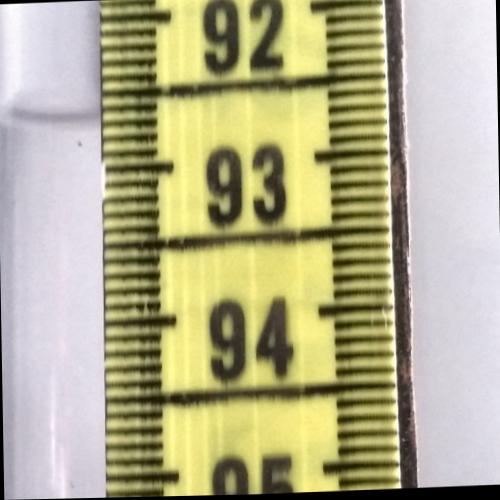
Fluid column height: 92.7 cm